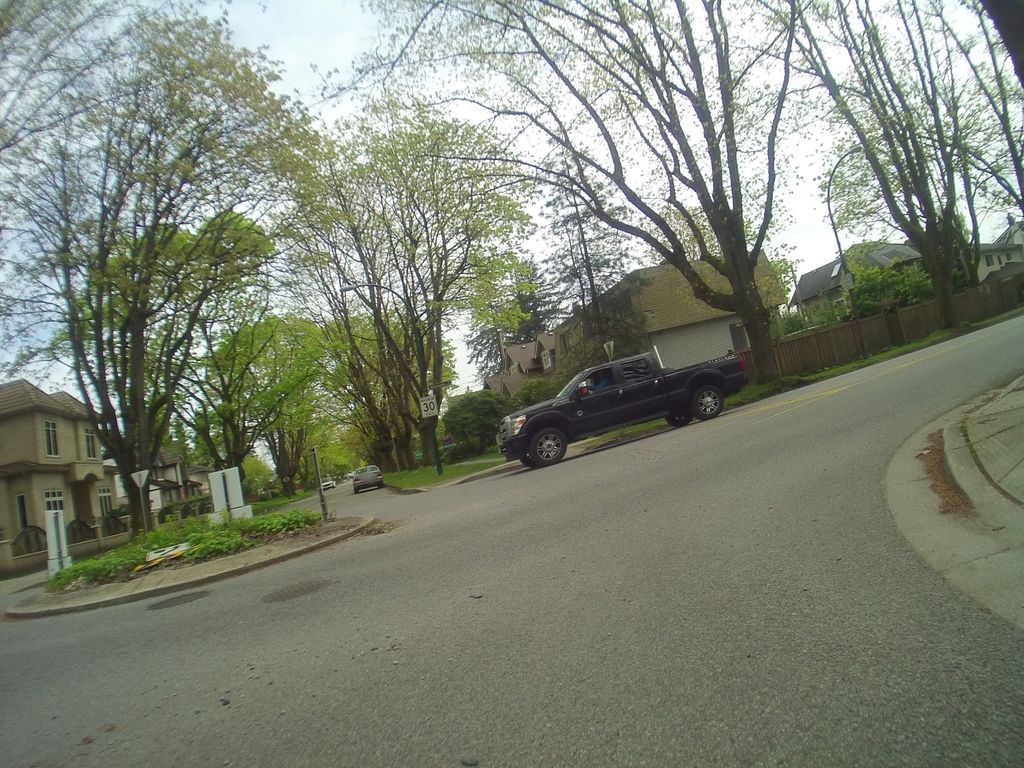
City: vancouver